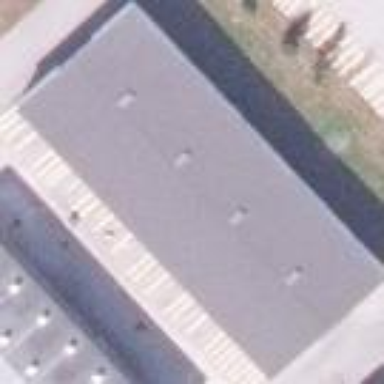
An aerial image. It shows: Industrial building.